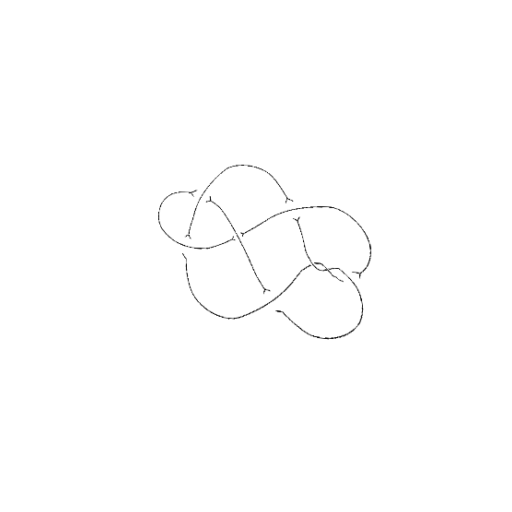
Crossing number: 8